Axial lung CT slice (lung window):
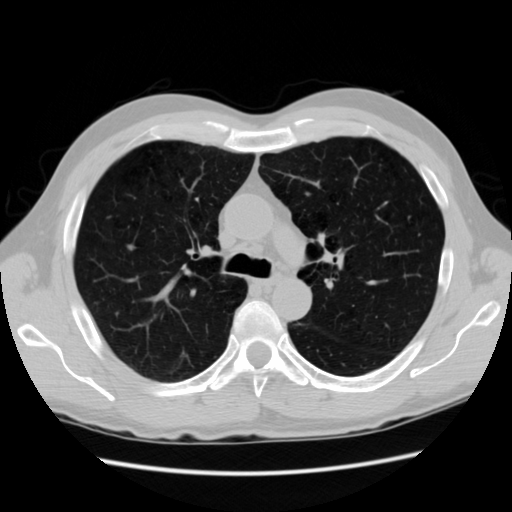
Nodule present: no